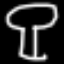
Label: mushroom